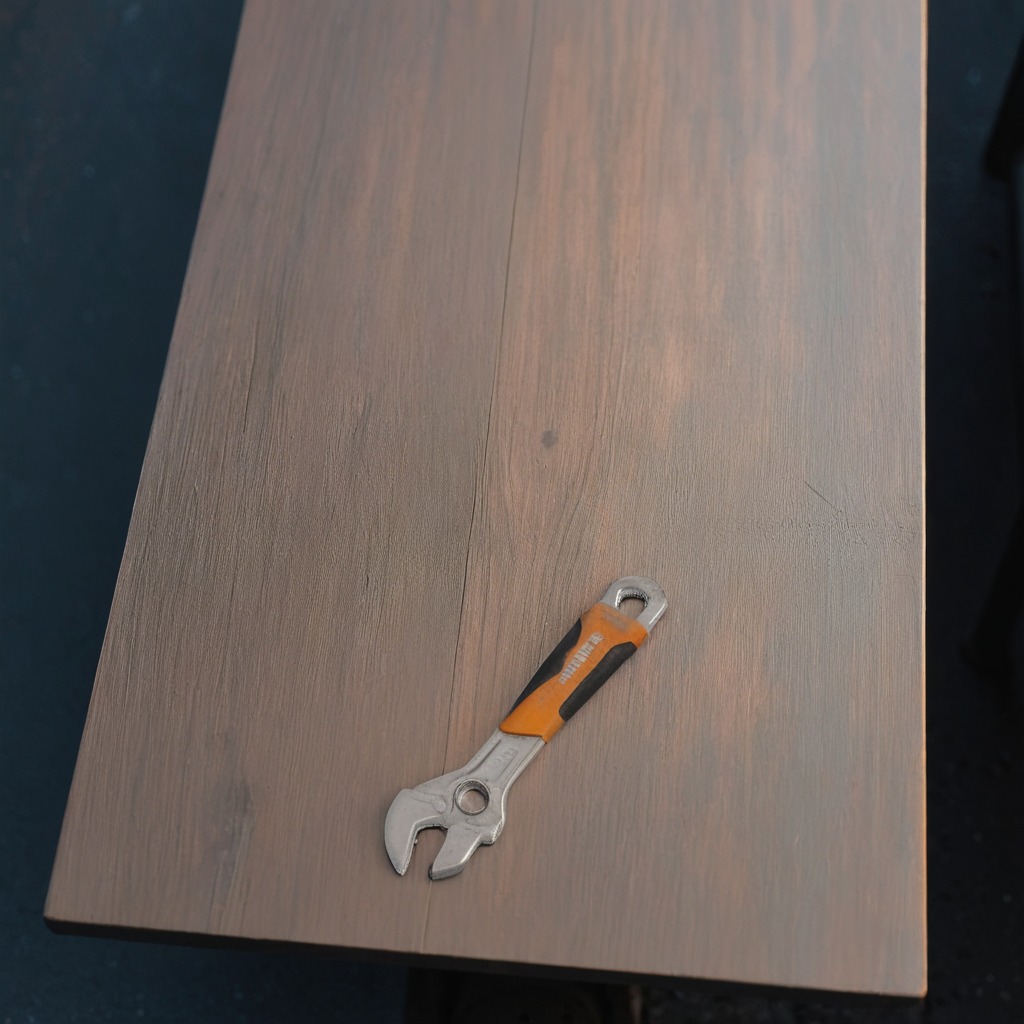
An wrench lies on the old table in the small garage.